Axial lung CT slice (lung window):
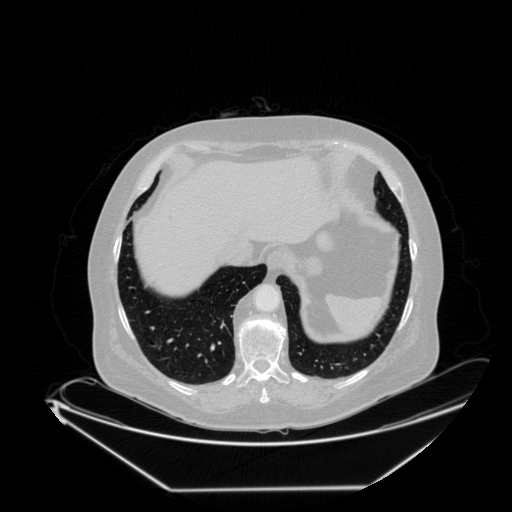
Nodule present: no